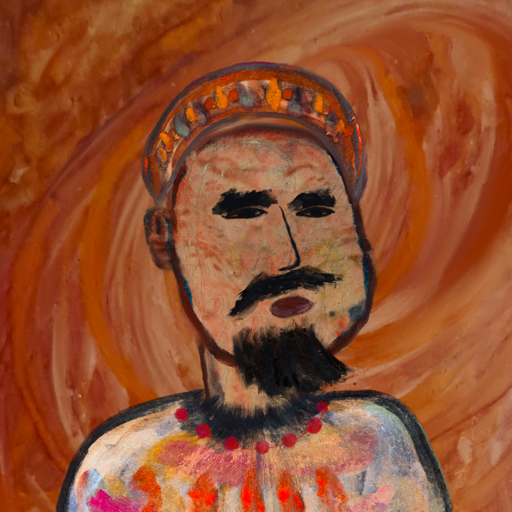
Background: Pious_Lady, Head And Neck Side: Orphan, Face Side: Mosgoul, Bust: Childish, Hair Side: Blank, Head Accessory: Hypocrite, Second Necklace: Blank, Necklace: Irani_3, Baby: Blank